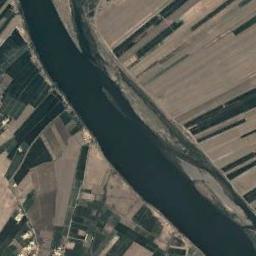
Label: river